Question:
I have a scrollable div, the one on the left in the above image.
In this div there exist many elements, lets focus on one of them (highlighted in grey) and call it A.
The right image is a representation of the div with the full size (without scroll or width setting) where A is placed without scrolling.
How may I find the value of X (in green), while having the left div currently on the page. i.e. taking into consideration:
1. The div on page is already resized
2. The div on page is scrollable (and has been scrolled)
3. I want x not y !
i.e. How to get the relative y coordinate of an element inside a scrollable div ?
in simple words: how to calculate x via javascript ?
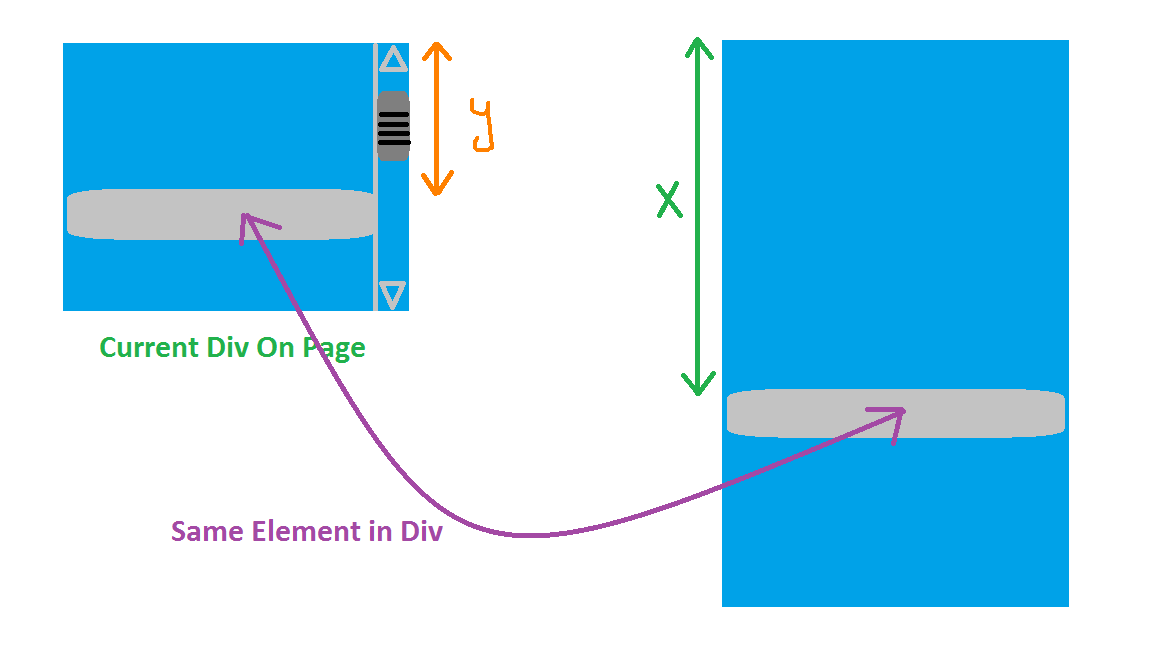
Answer: Try this :
'''
var elementTop = document.getElementById('yourElementId').offsetTop;
var divTop = document.getElementById('yourDivId').offsetTop;
var elementRelativeTop = elementTop - divTop;
'''